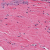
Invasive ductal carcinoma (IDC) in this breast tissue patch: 0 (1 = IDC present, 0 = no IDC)